Explain the disparities between the first and second image.
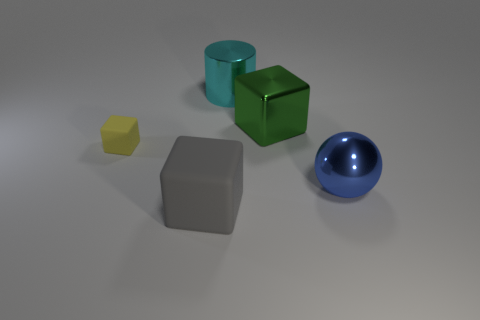
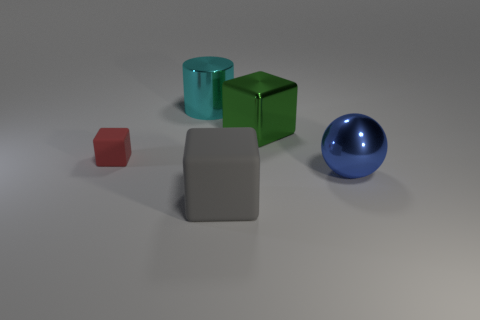
the small rubber cube turned red
the small yellow object changed to red
the small yellow rubber cube that is left of the big rubber thing became red
the yellow matte object changed to red
the tiny yellow matte cube that is left of the big gray matte object became red
the small yellow matte cube that is to the left of the big gray matte block changed to red